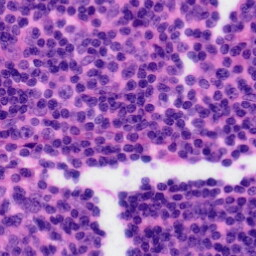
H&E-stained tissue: Tonsil